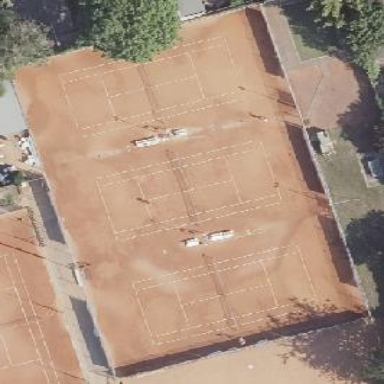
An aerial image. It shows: Tennis court with tartan surface located on pitch designated for leisure land.